Question: After numerically solving a differential equation and plotting the results I would like to determine the single maximum value in the plotted range but do not know how.
The code below works for numerically solving the differential equation and plotting the results.
'''
s = NDSolve[{x''[t] + x[t] - 0.167 x[t]^3 == 0.005 Cos[t + -<PHONE>*t^2/2], x[0] == 0, x'[0] == 0}, x, {t, 0, 1000}]
Plot[Evaluate[x[t] /. s], {t, 0, 1000},
Frame -> {True, True, False, False}, FrameLabel -> {"t", "x"}, FrameStyle -> Directive[FontSize -> 15], Axes -> False]
'''

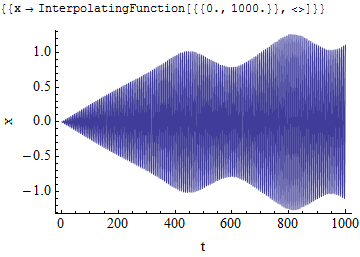
Answer: Use
First approximation:
'''
s = NDSolve[{x''[t] + x[t] - 0.167 x[t]^3 ==
0.005 Cos[t + -<PHONE>*t^2/2], x[0] == 0, x'[0] == 0}, x[t],
{t, 0, 1000}]
NMaximize[{Evaluate[x[t] /. s[[1]]] , 100 < t < 1000}, t]
{1.26625, {t -> 821.674}}
'''
As your function is a rapid oscillation like this :  , it doesn't catch the real max value, as you may see below:
'''
Plot[{1.26625, Evaluate[x[t] /. s[[1]]]}, {t, 790, 830},
Frame -> {True, True, False, False}, FrameLabel -> {"t", "x"},
FrameStyle -> Directive[FontSize -> 15], Axes -> False,
PlotRange -> {{790, 830}, {1.25, 1.27}}]
'''

So we refine our bounds, and tune a little the NMaximize function:
'''
NMaximize[{Evaluate[x[t] /. s[[1]]] , 814 < t < 816}, t,
AccuracyGoal -> 20, PrecisionGoal -> 18, MaxIterations -> 1000]
NMaximize::cvmit: Failed to converge to the requested accuracy or
precision within 1000 iterations. >>
{1.26753, {t -> 814.653}}
'''
It failed to converge within the required accuracy, but now the result is good enough
'''
Plot[{1.2675307922753962', Evaluate[x[t] /. s[[1]]]}, {t, 790, 830},
Frame -> {True, True, False, False}, FrameLabel -> {"t", "x"},
FrameStyle -> Directive[FontSize -> 15], Axes -> False,
PlotRange -> {{790, 830}, {1.25, 1.27}}]
'''